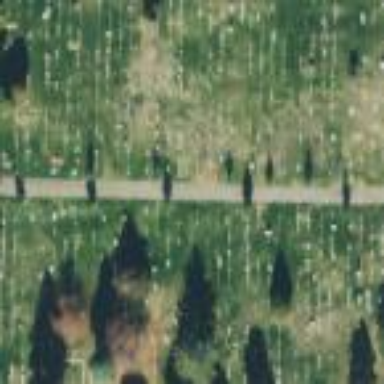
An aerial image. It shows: Sector in the cemetery.